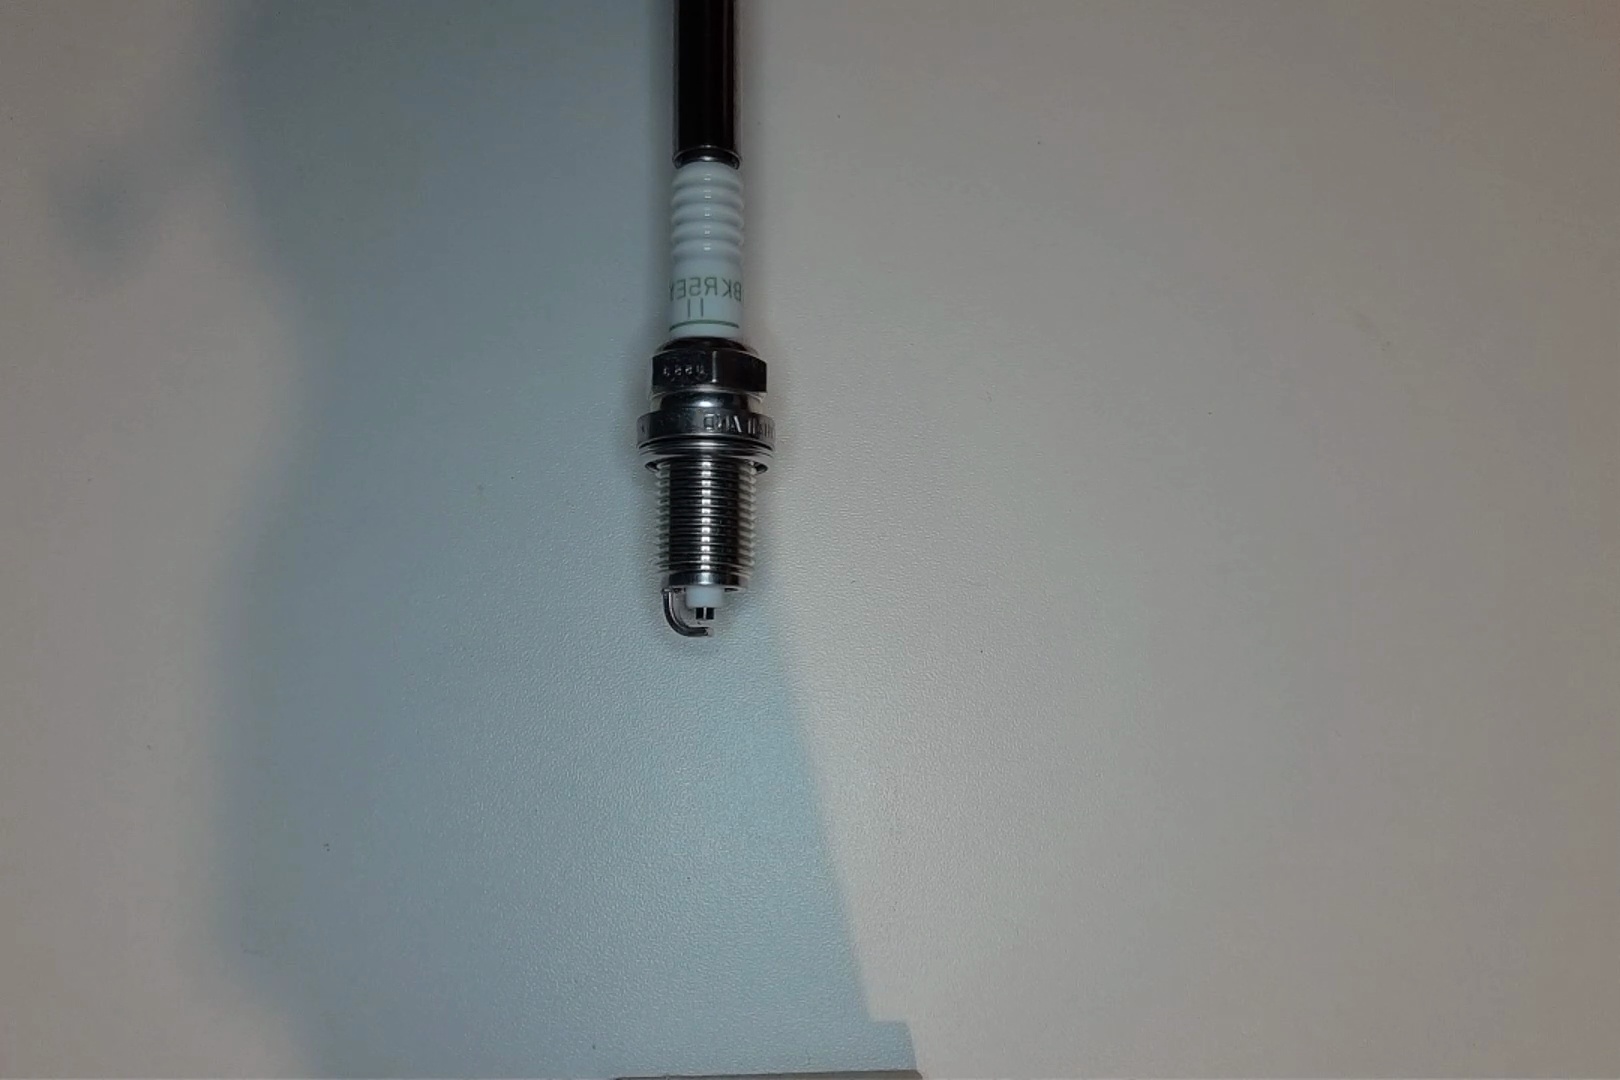
Label: normal